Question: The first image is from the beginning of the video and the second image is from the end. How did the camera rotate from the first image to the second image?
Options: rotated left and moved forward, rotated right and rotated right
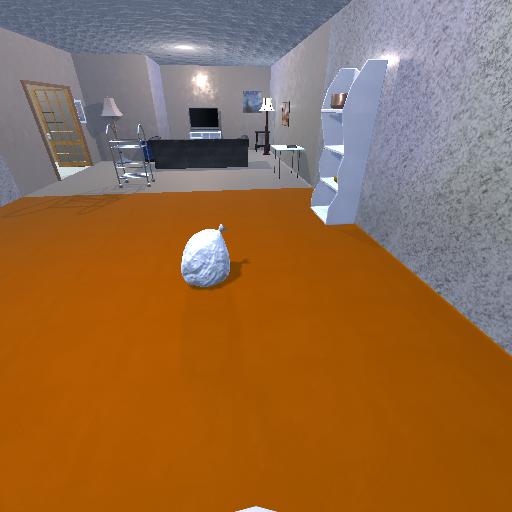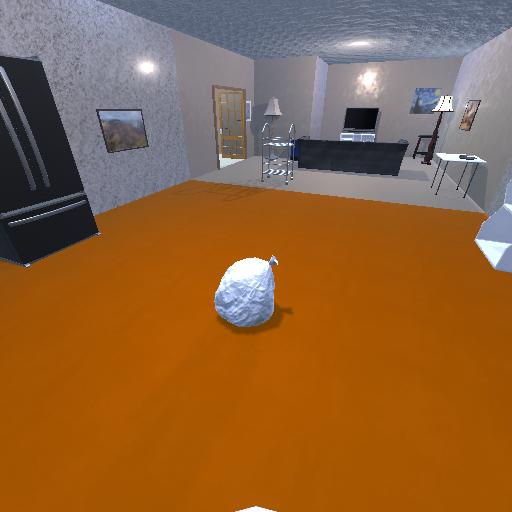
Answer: rotated left and moved forward